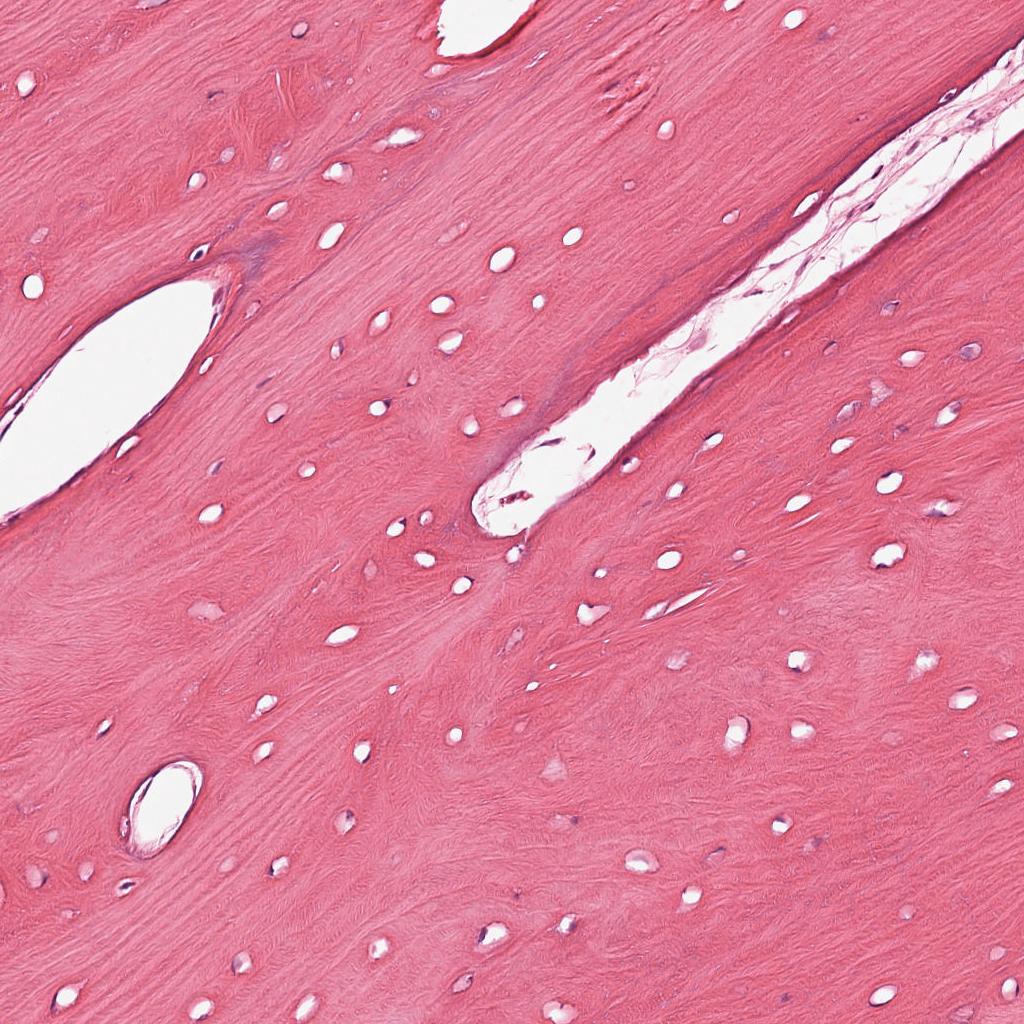
Label: Non-Tumor